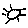
Label: sun